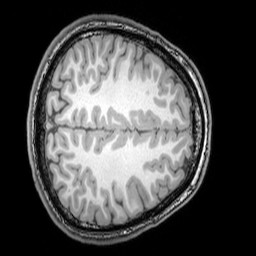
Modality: T1w
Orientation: axial
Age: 24
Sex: male
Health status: healthy
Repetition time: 0.081 s
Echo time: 0.037 s